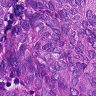
Metastatic tissue present: yes